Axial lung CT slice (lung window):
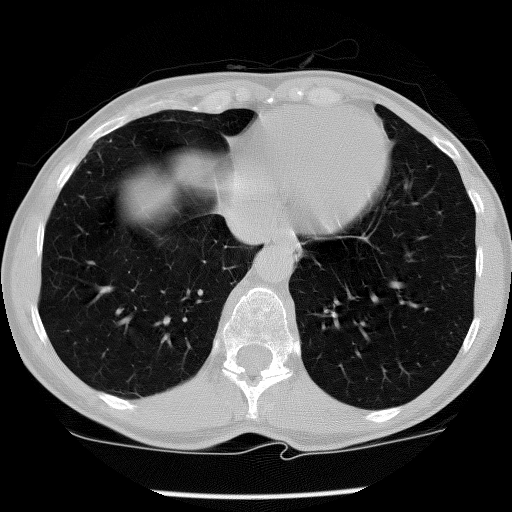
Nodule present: no